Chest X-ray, AP view. Patient: 32 years old, sex F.
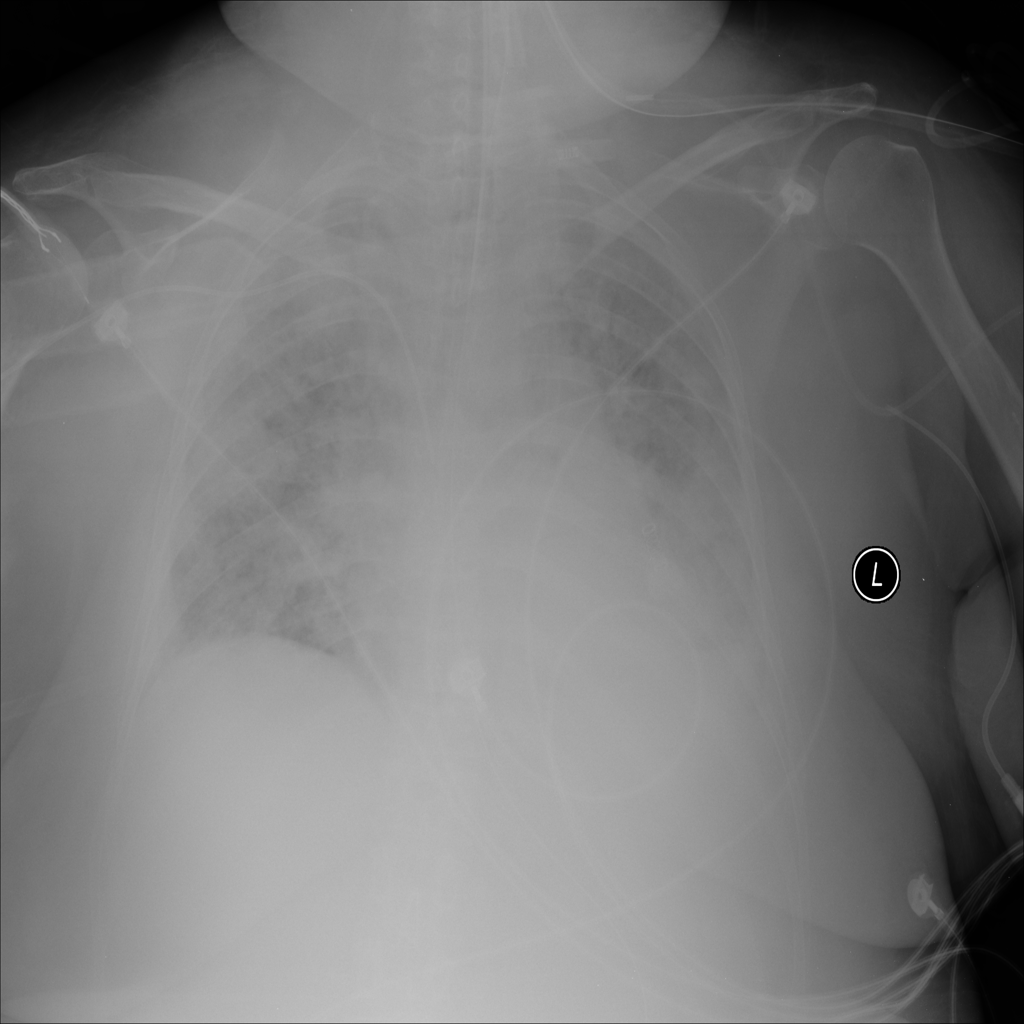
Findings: Consolidation, Edema